Question: I'm executing a python program within a program (Nuke) which embeds its Python interpreter and its own version of PySide.
My program has it's own CSS stylesheet, which is counteracting the default stylesheet from the "parent" program. I could overwrite every inherited style by specifying a new value for each changed properties, except from one: It seems that my QLabel widgets have some drop shadow that I can't get rid of. I tried adding the following CSS code in my stylesheet, but it doesn't change anything:
'''
QLabel {text-shadow: none}
'''
or
'''
QLabel {shadow: none}
'''
It still looks like this:

And I don't want that drop shadow. Which CSS property could it be?
Thanks.
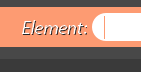
Answer: I found the solution on Stack Overflow: <URL>
The problem was due to the default style used by Nuke.
As suggested in the answer from the link, specifying another one fixed the issue:
'self.setStyle(QtGui.QStyleFactory.create('Plastique'))'